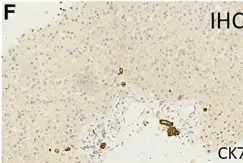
Case 3 (age of 8 weeks:. Immunohistochemical (IHC) staining of cytokeratin 7 (CK7), which is a specific marker for bile duct epithelial cells. Original magnification, x200.
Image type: pathology (immunostaining)